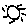
Label: sun